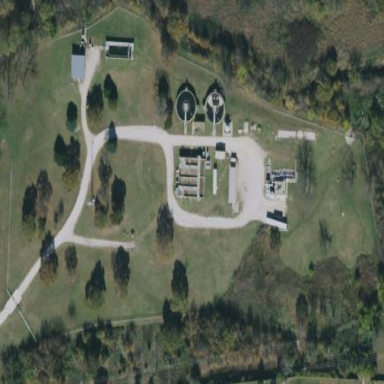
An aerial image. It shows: View of wastewater plant.